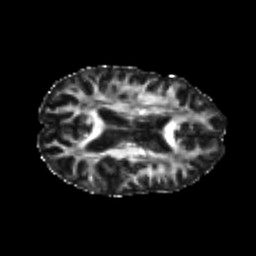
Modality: FA
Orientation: axial
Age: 20
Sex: female
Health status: healthy
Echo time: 0.074 s